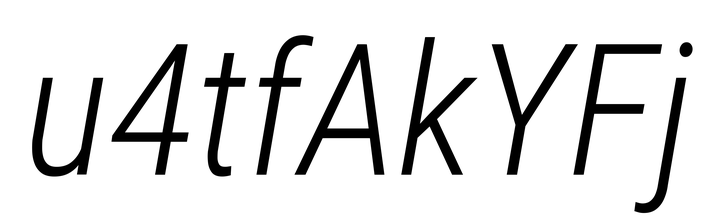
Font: Roboto-Italic_Condensed_Light_Italic